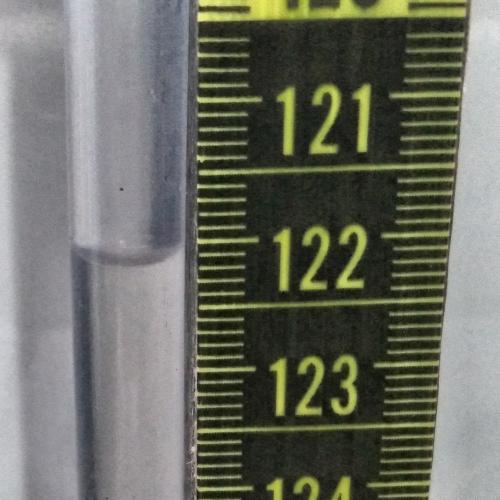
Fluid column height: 122.1 cm